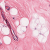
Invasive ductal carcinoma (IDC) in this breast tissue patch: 0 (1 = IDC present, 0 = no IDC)